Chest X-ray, PA view. Patient: 53 years old, sex M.
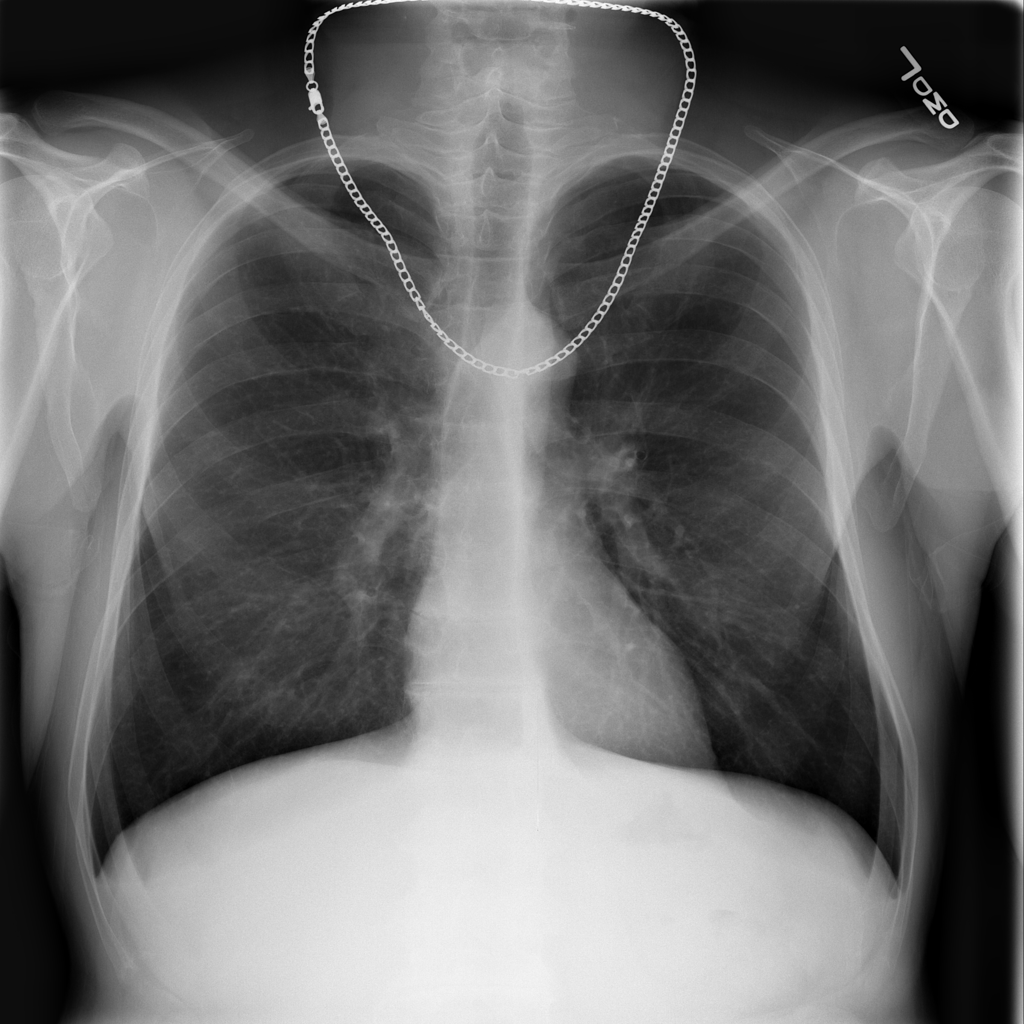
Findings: No Finding